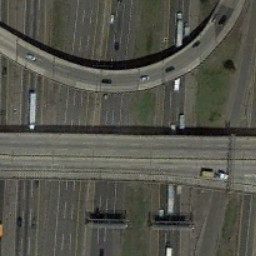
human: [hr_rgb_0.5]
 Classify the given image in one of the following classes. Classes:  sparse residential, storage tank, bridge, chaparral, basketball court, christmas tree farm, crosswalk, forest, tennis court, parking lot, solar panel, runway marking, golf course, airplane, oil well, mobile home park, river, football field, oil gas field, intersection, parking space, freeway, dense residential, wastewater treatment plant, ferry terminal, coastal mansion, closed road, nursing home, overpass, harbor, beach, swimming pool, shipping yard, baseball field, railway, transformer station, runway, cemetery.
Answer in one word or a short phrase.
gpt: overpass